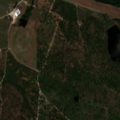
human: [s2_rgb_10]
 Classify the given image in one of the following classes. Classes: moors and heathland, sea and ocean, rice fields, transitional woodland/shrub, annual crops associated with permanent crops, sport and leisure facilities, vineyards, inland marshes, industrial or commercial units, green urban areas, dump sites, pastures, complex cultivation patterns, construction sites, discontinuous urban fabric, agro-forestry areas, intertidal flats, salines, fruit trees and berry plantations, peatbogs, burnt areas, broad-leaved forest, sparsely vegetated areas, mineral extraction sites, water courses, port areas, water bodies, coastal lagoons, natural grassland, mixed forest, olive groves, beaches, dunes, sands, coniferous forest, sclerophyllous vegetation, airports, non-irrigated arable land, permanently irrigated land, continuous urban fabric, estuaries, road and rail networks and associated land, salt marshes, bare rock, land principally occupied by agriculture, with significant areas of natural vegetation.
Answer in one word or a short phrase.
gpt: continuous urban fabric